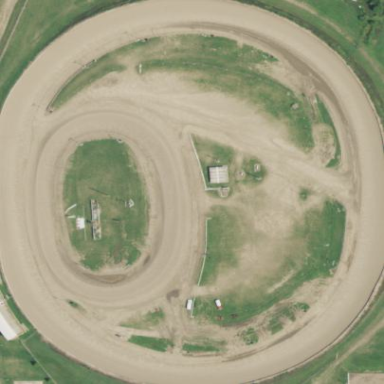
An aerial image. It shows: Raceway road with dirt surface.